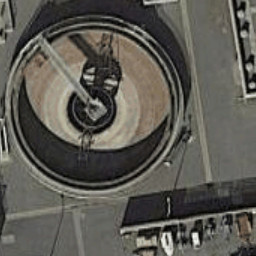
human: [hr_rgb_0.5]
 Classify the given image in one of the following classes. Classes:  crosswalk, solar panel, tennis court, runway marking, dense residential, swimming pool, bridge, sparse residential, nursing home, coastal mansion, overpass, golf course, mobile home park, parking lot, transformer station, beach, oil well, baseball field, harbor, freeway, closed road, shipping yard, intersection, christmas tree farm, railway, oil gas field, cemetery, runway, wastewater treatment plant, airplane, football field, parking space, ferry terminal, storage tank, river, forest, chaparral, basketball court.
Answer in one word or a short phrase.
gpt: wastewater treatment plant